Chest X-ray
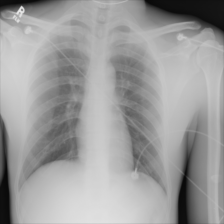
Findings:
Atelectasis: negative
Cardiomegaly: negative
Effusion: negative
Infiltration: negative
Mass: negative
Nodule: negative
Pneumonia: negative
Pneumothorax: negative
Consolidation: negative
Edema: negative
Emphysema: negative
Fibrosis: negative
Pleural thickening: negative
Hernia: negative